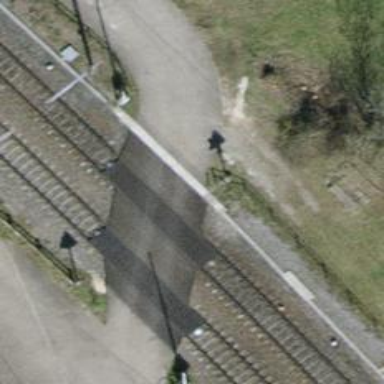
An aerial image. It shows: Railway level crossing.